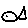
Label: fish